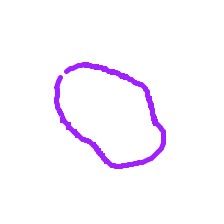
Shape: circle